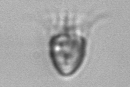
Label: Ciliophora